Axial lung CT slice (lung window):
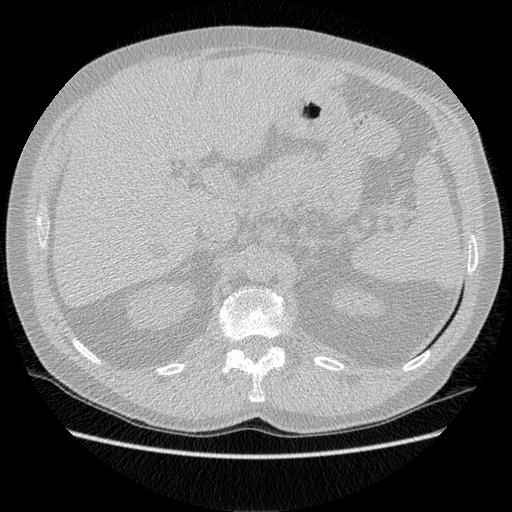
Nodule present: no